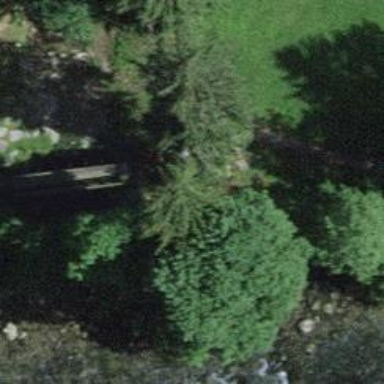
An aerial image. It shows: Path leading to bridge.